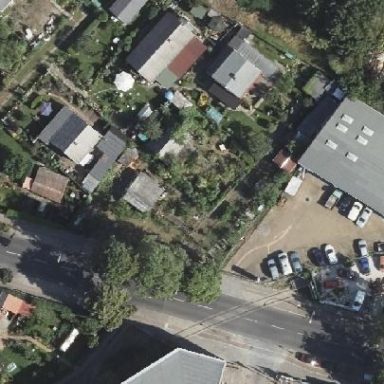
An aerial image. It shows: Plot in the allotments.